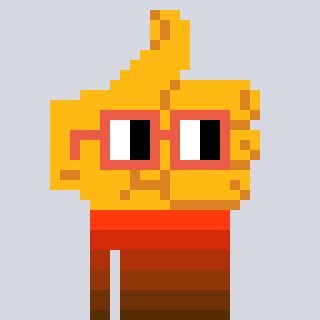
a pixel art character with square orange glasses, a thumbsup-shaped head and a bege-colored body on a cool background